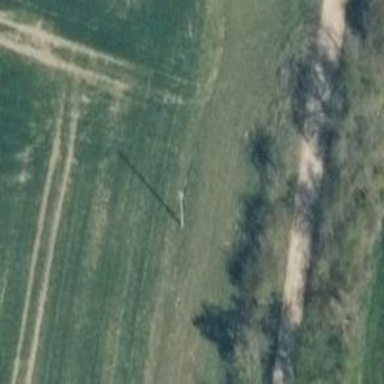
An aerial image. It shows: Minor power line with three cables.